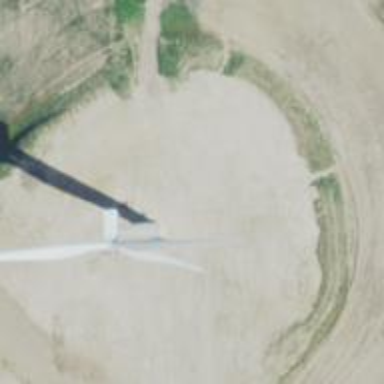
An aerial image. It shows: Wind generator in the form of horizontal axis wind turbine.